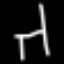
Label: chair